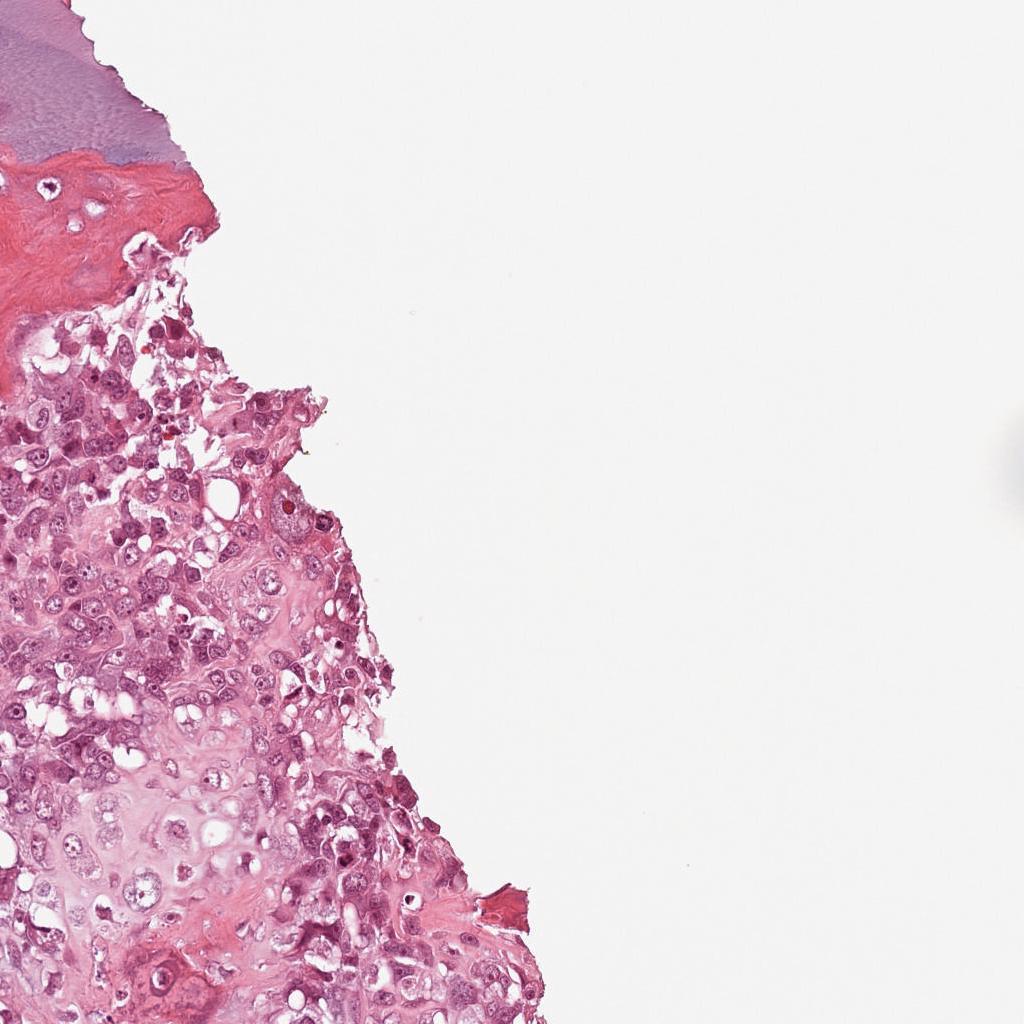
Label: Viable